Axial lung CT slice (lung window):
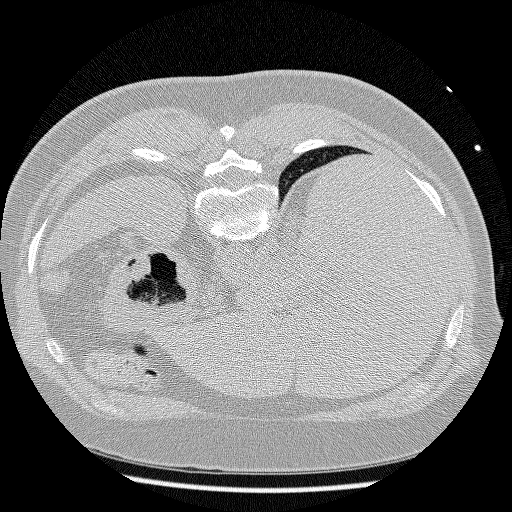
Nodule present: no